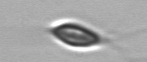
Label: Chrysochromulina